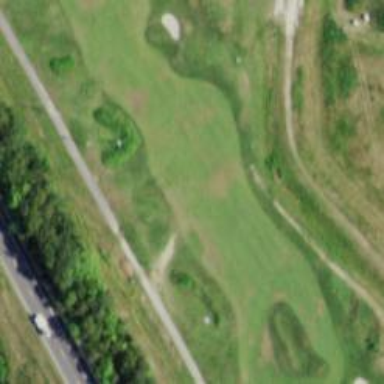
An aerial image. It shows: View of golf hole.